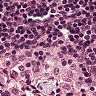
Metastatic tissue present: no